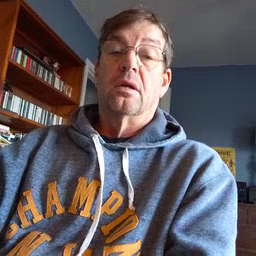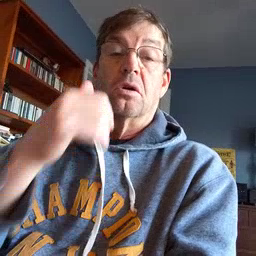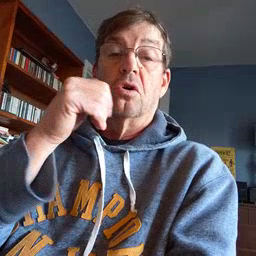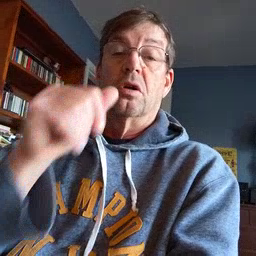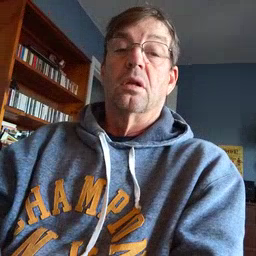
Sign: girl